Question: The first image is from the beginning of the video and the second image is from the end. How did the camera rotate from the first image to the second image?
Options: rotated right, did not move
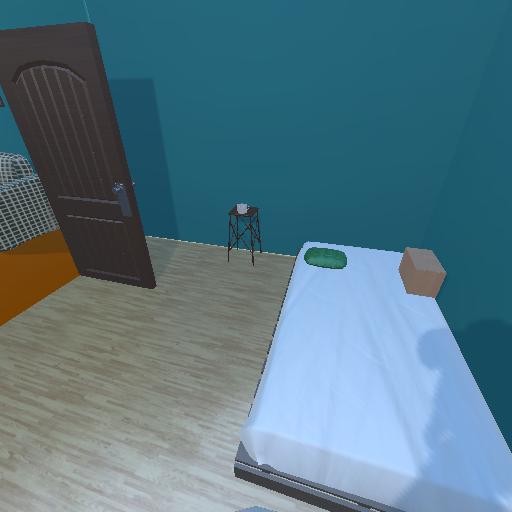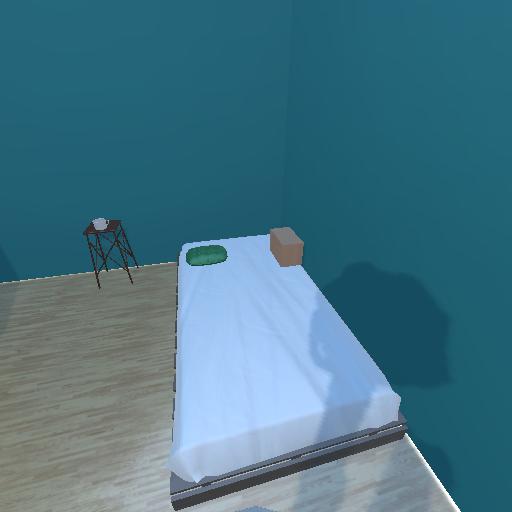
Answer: rotated right